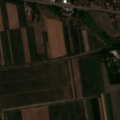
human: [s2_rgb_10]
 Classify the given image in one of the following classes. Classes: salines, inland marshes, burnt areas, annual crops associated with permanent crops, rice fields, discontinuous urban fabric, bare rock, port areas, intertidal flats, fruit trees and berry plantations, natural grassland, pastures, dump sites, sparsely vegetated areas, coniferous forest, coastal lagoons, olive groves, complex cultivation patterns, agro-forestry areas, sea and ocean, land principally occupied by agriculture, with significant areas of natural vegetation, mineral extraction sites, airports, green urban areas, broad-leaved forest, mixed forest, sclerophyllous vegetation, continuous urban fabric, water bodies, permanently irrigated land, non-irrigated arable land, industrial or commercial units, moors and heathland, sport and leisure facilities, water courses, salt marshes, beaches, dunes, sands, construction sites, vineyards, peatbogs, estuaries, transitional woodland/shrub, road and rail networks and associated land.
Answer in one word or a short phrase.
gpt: discontinuous urban fabric, green urban areas, non-irrigated arable land, vineyards, complex cultivation patterns, land principally occupied by agriculture, with significant areas of natural vegetation